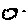
Label: cloud